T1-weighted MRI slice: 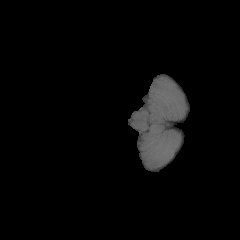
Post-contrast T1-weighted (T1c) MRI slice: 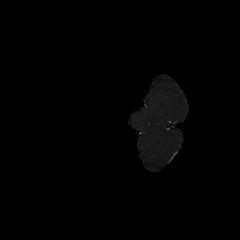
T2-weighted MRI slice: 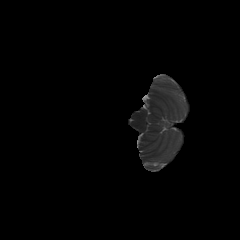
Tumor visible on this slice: no